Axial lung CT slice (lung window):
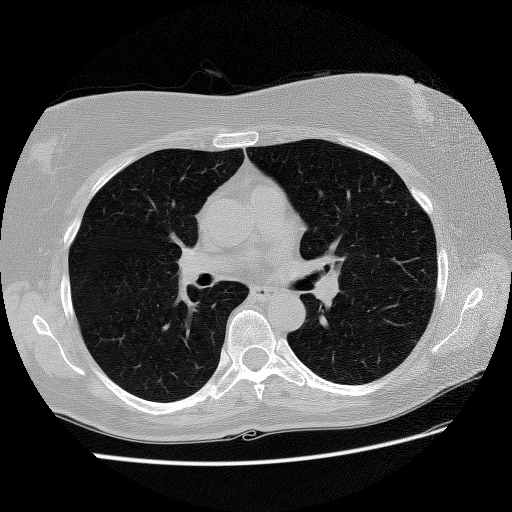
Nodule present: no